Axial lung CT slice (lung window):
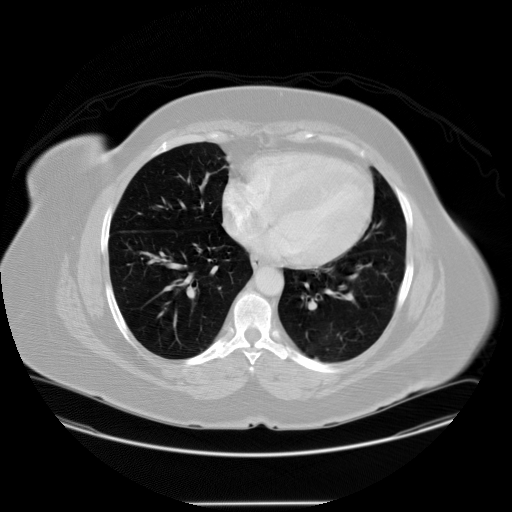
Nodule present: no